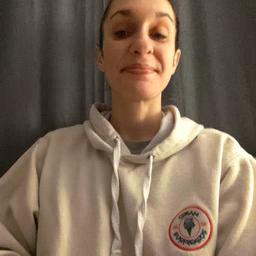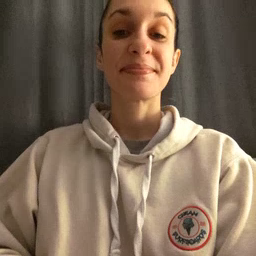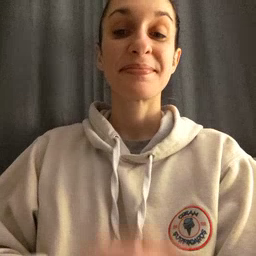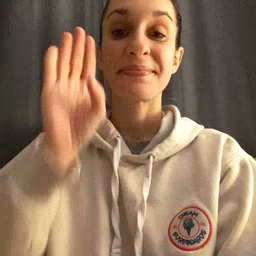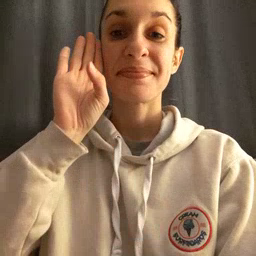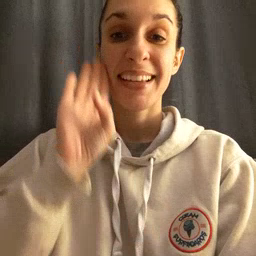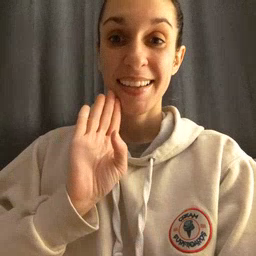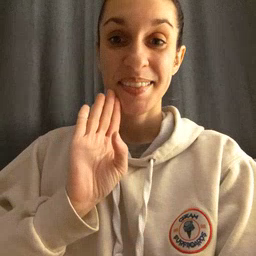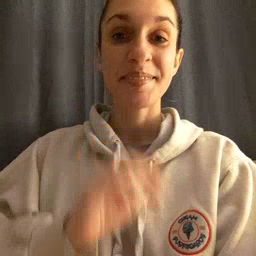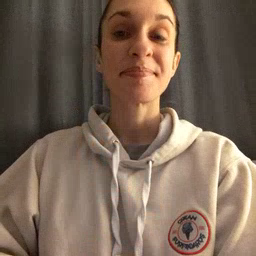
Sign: brown